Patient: sex M, age 57
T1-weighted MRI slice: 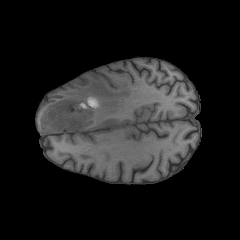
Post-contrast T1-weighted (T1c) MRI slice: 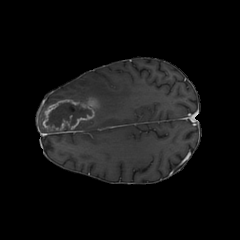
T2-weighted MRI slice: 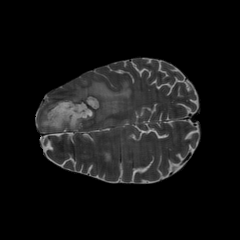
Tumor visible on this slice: yes
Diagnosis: Glioblastoma, IDH-wildtype
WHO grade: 4